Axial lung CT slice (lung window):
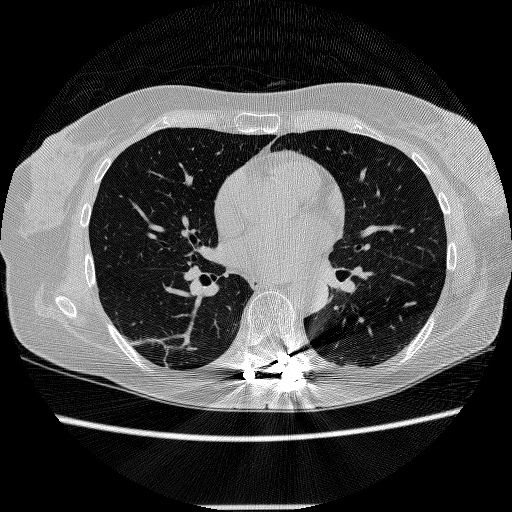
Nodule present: no